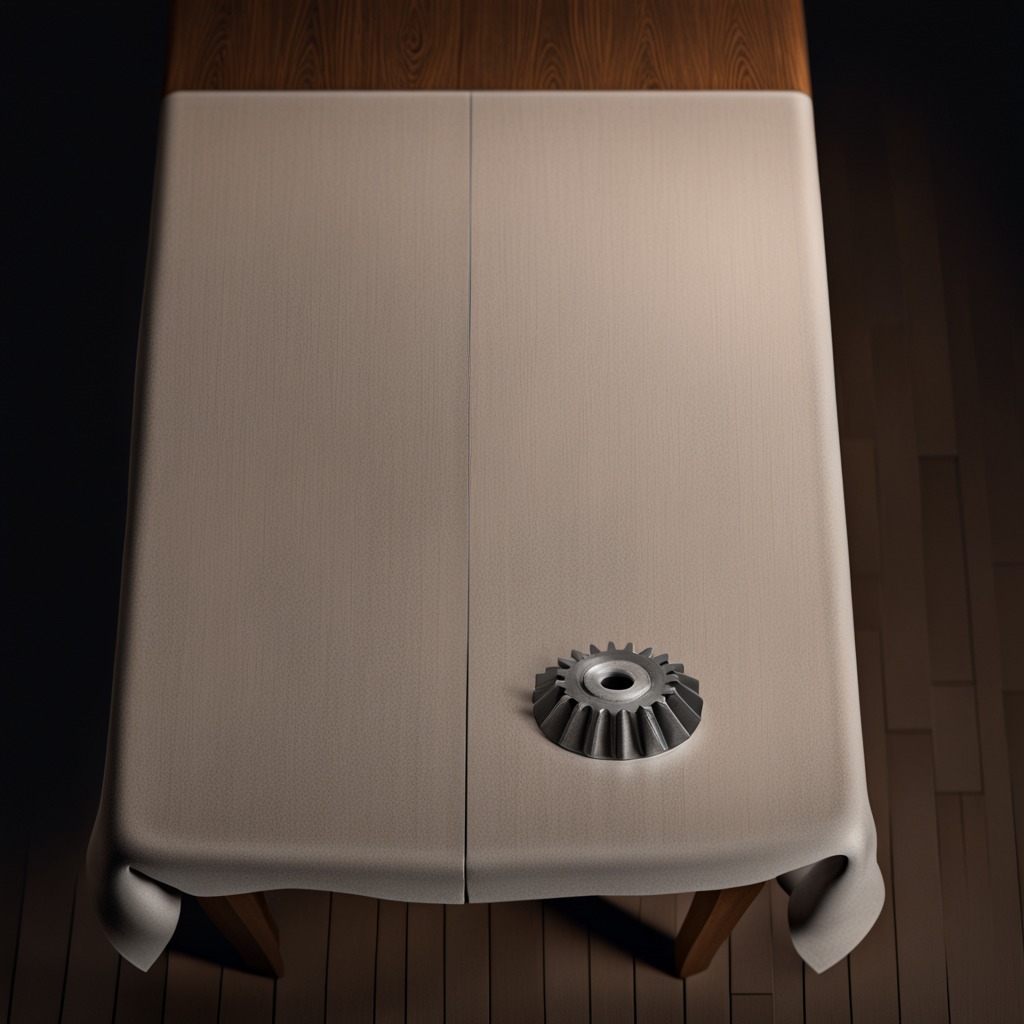
A steel gear with teeth is lying on the wooden table.